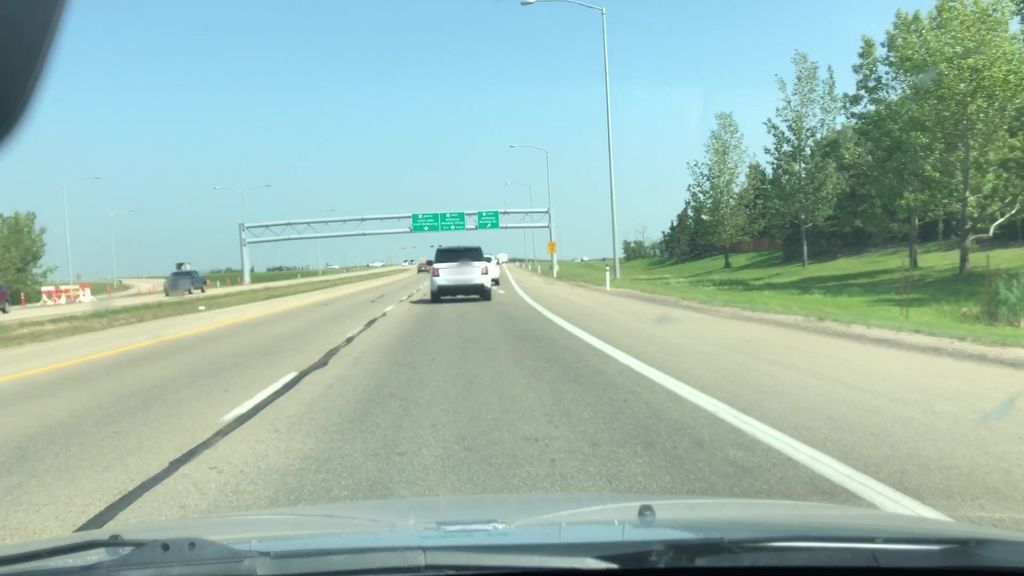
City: edmonton